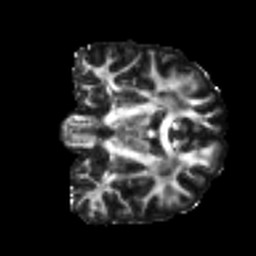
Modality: FA
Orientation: coronal
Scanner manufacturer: siemens
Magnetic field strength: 3 T
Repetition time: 4 s
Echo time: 0.0594 s